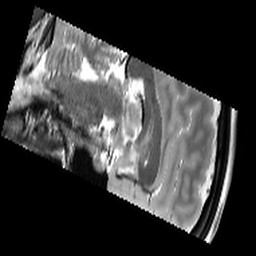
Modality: T2starw
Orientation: sagittal
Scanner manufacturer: siemens
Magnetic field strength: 3 T
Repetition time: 9.86 s
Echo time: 0.05 s